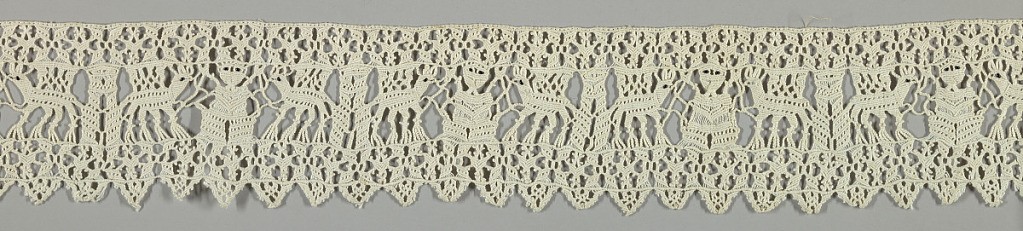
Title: Border
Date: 17th century
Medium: linen Technique: knotting (macramé)
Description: Long strip with figures of animals and people with black bead eyes. Between two guard borders. Scalloped edge.